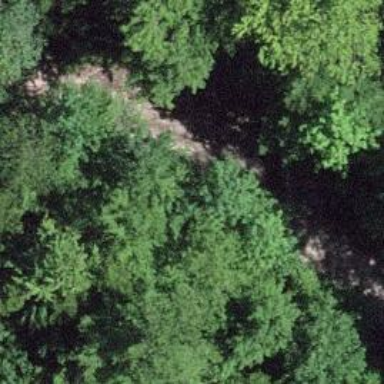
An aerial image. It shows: Track with grade2 tracktype.